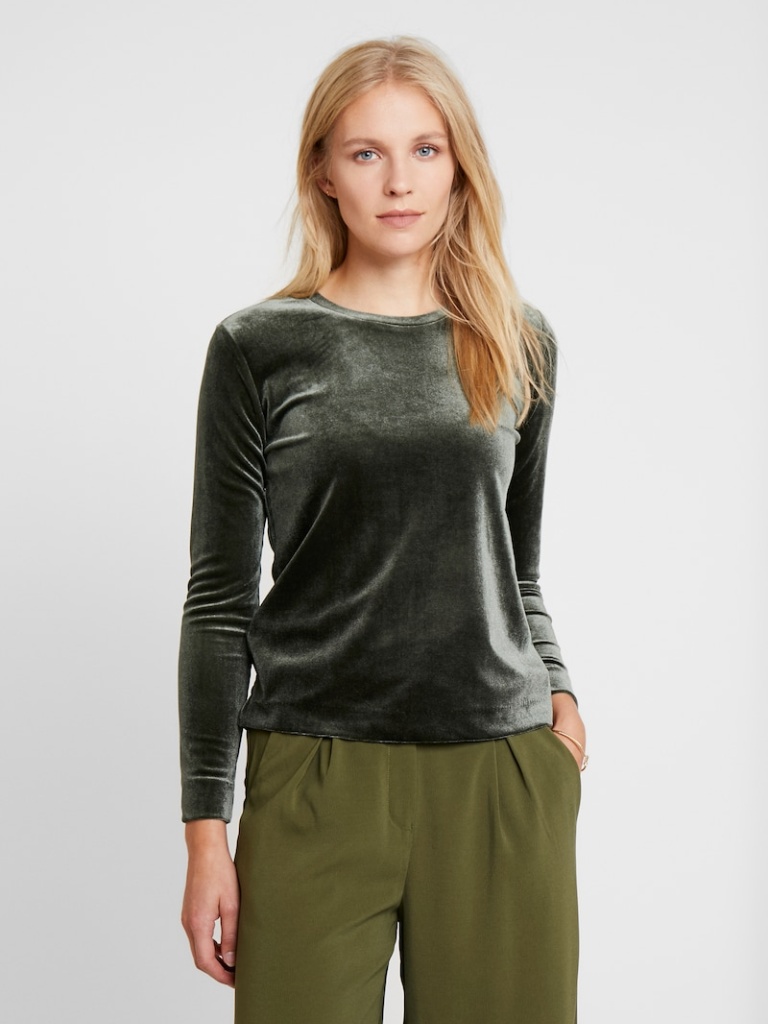
velvet fitted a long-sleeved with sleeves down hip length Untucked crew sweater